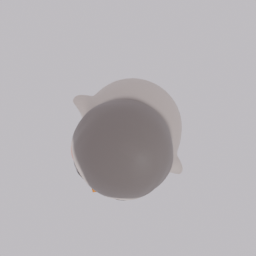
Label: animals